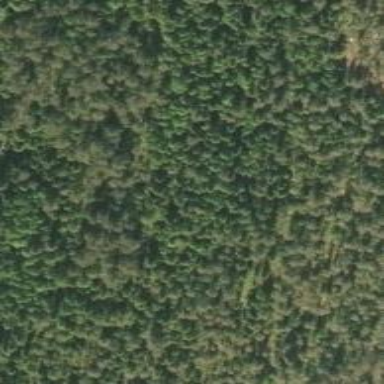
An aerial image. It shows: Woodland consisting mainly of needle-leaved trees.